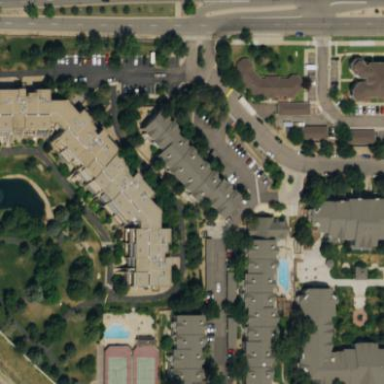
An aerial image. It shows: Image showing building with apartments.